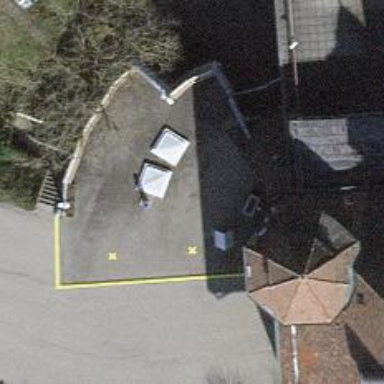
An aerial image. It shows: Charging station.